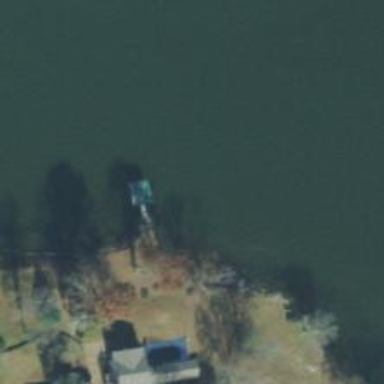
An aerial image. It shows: Dock by the waterway.